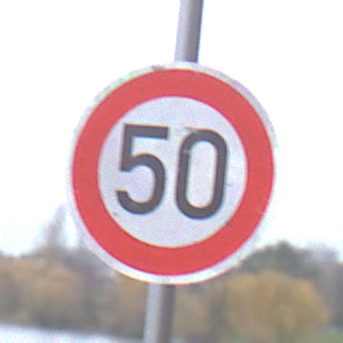
Verkehrszeichen: Geschwindigkeit50
Umgebung: Outdoor, Nature
Tageszeit: MorningAfternoon
Wetter: Overcast
Licht: Natural
Jahreszeit: NotSpecified
Kontrast: LowContrast